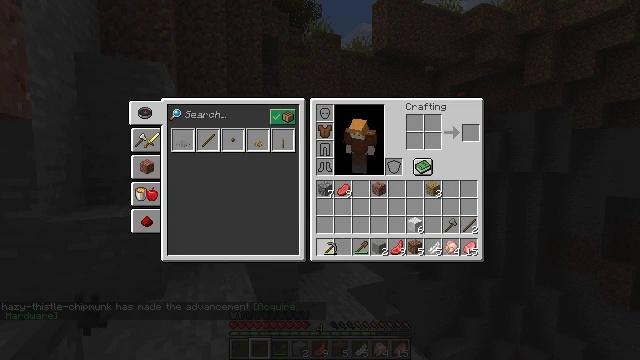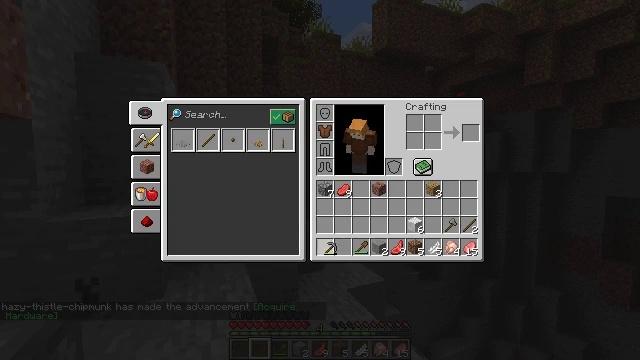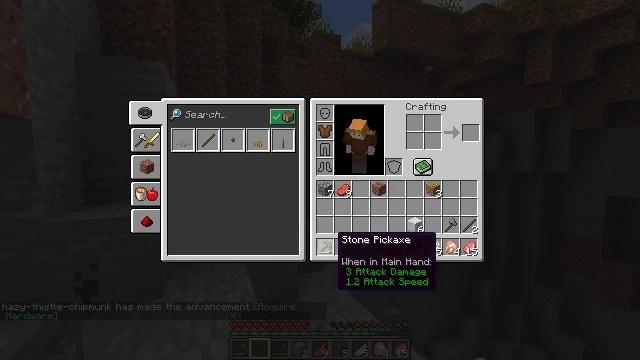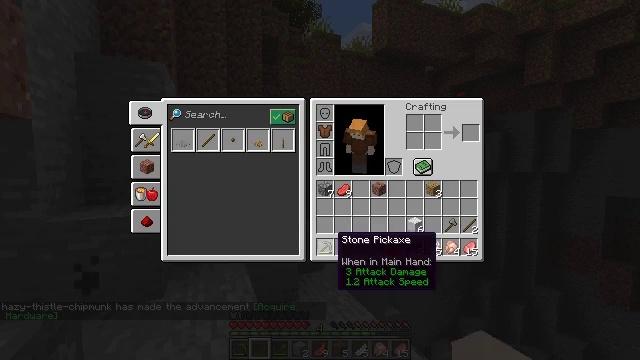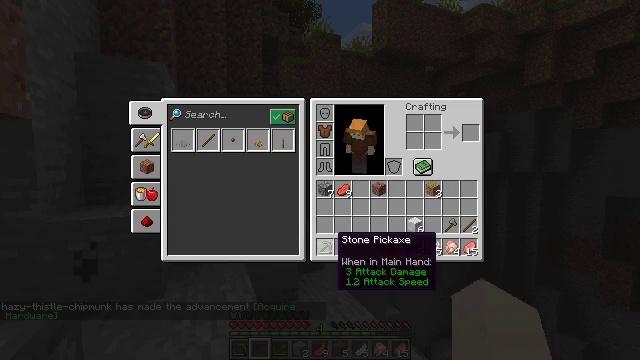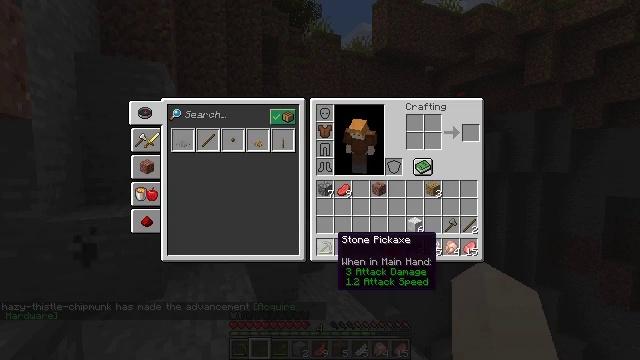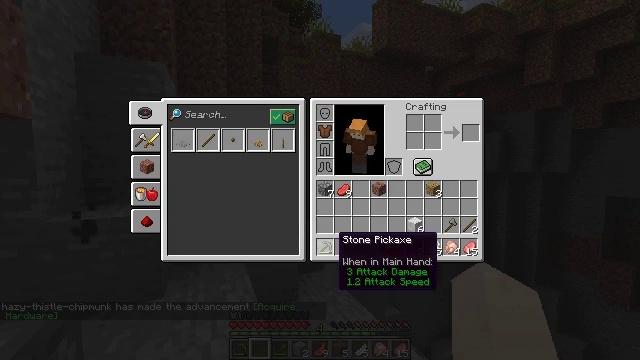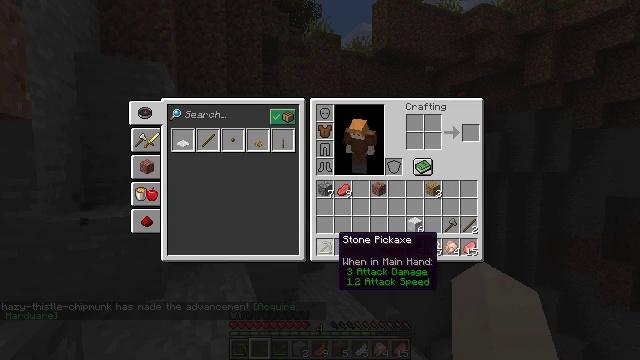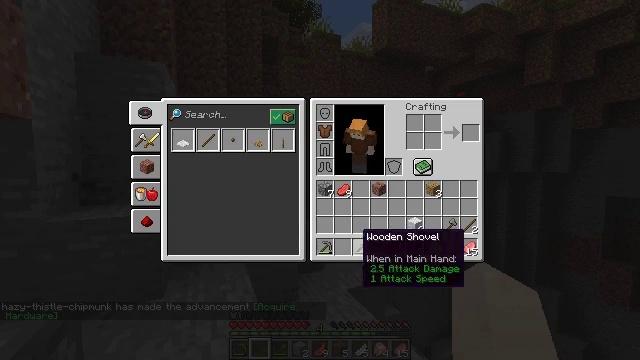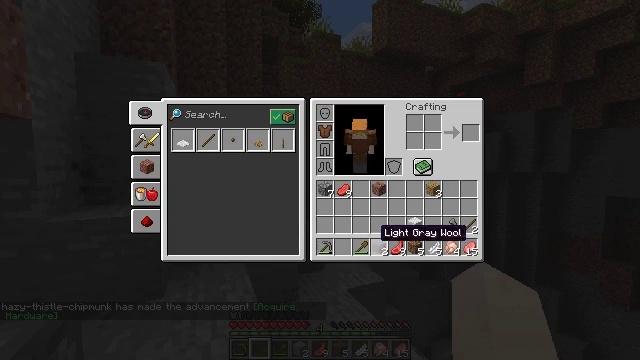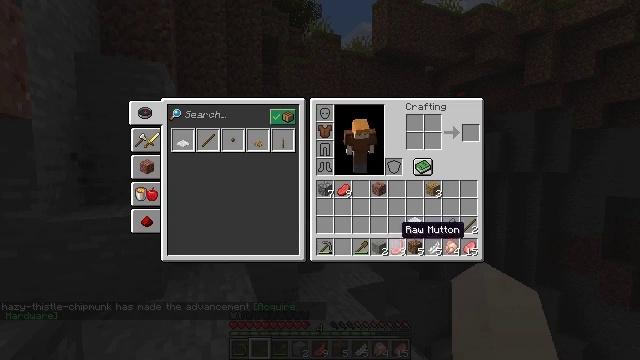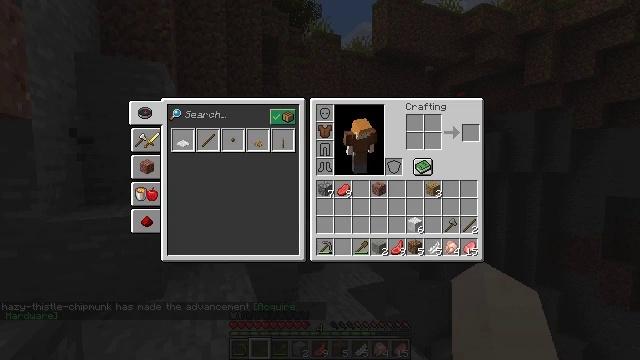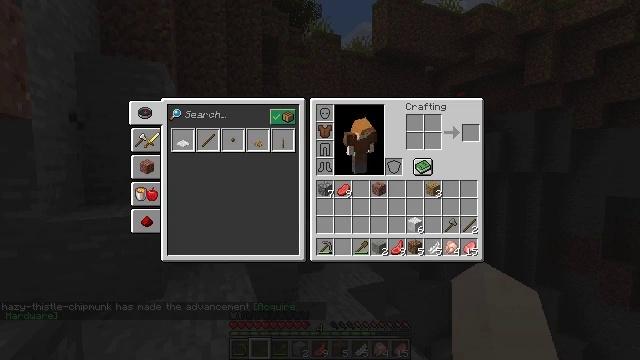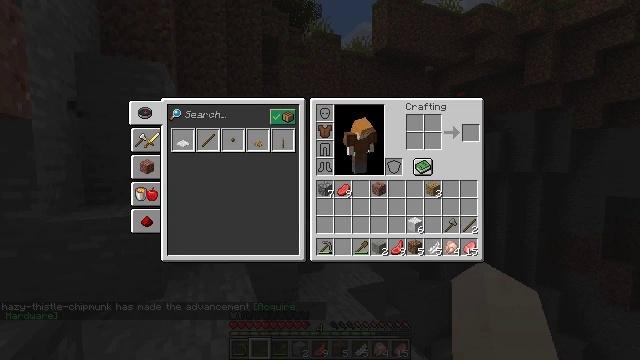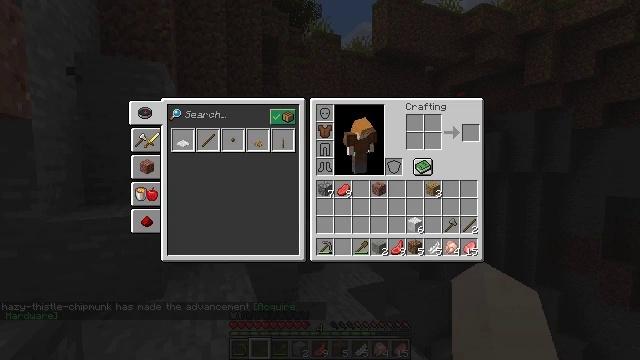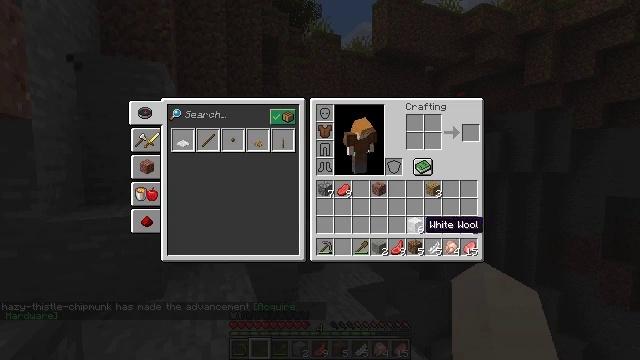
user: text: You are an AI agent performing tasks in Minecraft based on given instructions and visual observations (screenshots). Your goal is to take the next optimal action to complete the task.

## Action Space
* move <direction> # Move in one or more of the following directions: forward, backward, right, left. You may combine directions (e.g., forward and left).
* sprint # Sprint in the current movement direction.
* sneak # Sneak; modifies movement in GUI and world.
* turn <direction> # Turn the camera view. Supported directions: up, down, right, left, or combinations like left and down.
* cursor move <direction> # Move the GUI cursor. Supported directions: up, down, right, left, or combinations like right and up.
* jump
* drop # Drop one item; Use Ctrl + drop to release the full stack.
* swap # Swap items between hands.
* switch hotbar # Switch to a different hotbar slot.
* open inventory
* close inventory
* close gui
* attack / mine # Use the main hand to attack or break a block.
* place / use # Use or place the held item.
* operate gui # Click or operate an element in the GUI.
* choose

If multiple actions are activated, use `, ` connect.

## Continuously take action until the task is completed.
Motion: motion action
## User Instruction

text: Harvest the acacia log from the forest.
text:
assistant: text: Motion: operate gui
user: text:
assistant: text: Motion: no_op
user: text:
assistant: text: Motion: no_op
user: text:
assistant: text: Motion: no_op
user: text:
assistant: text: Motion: no_op
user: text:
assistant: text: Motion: no_op
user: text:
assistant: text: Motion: no_op
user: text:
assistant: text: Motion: cursor move right
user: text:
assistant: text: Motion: cursor move right
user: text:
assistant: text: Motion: cursor move right
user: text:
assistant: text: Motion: cursor move right
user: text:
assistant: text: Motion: no_op
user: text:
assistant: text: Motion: no_op
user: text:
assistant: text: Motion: no_op
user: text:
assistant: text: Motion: no_op
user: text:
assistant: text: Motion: no_op
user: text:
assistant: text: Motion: sneak
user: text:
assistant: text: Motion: sneak, cursor move right
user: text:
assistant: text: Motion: sneak
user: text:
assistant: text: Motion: sneak
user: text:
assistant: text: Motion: sneak
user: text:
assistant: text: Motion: sneak
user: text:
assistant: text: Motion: sneak, operate gui
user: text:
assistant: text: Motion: sneak, operate gui
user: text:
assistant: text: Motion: sneak, operate gui
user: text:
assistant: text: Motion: sneak
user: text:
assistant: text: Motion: sneak, cursor move left
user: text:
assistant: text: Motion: sneak
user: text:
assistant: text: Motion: sneak
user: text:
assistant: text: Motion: sneak